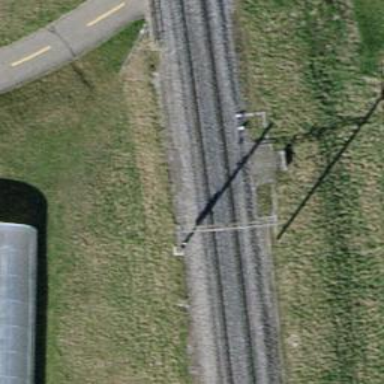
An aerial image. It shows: Single-track railway with electrified contact lines.